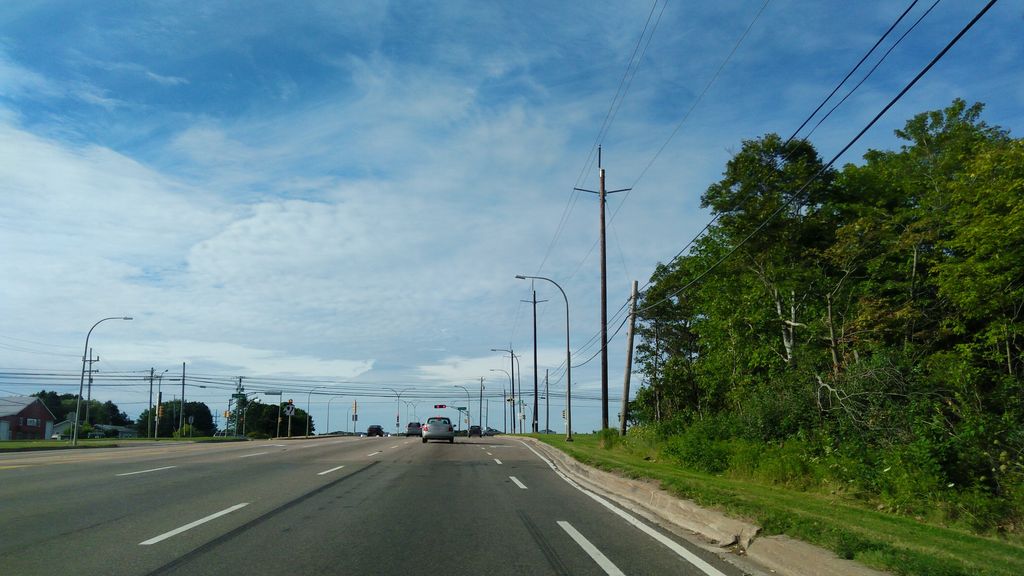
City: charlottetown